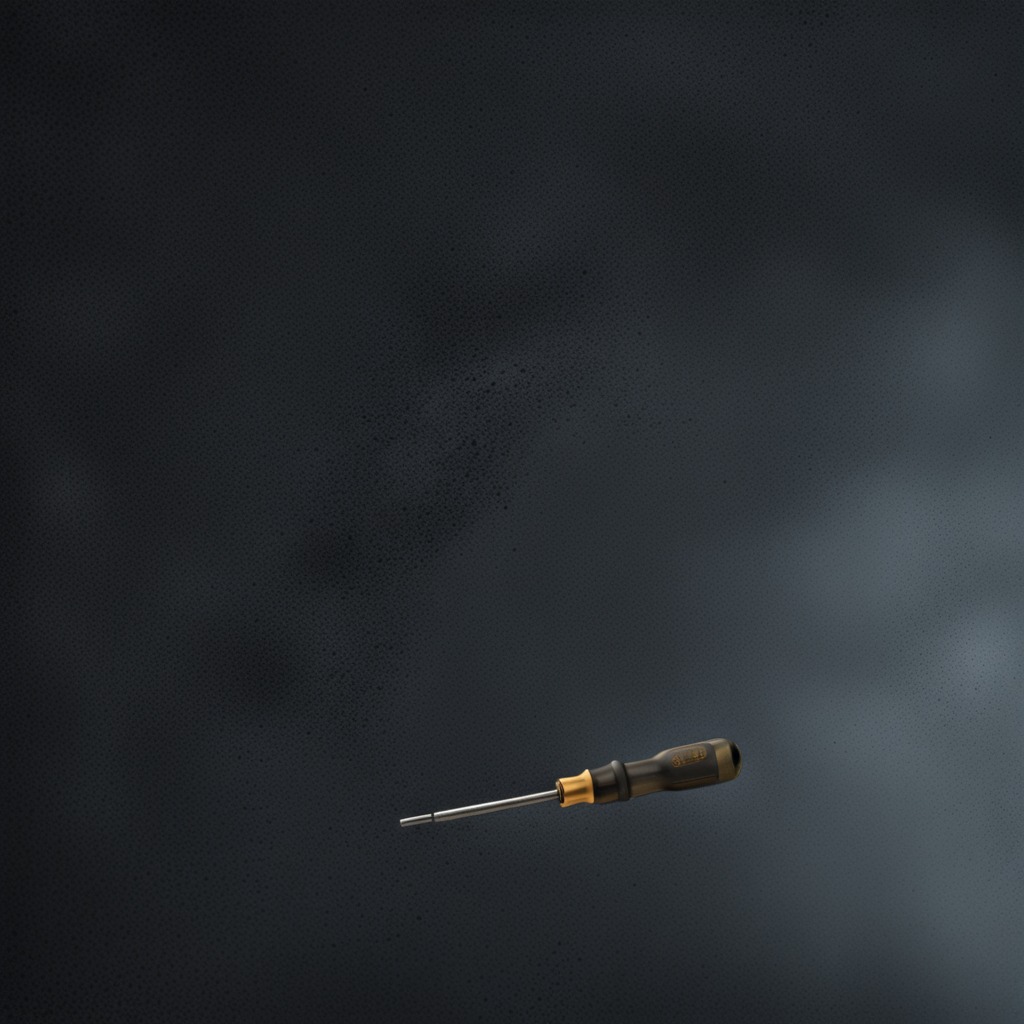
A screwdriver lying on the clean granite table inside a workshop at night dim ambient light soft shadows worn but